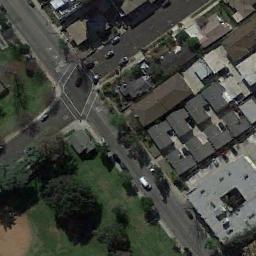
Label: intersection